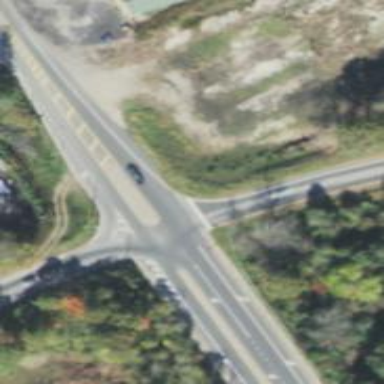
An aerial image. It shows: Secondary link road with asphalt surface.